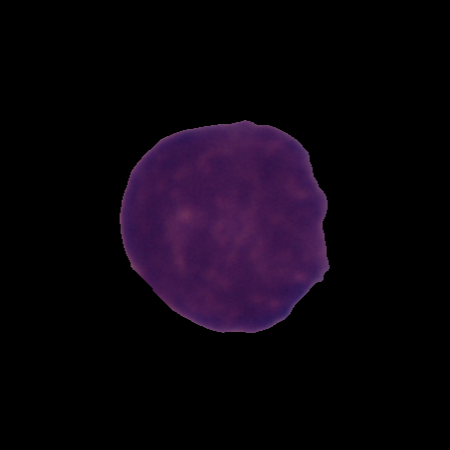
Label: cancer